Question: I have the following 'data.frame' with a lot of rows:
'''
> head(data09)
No Date Time Close Volume Weekday DateTime
61 3421 03.12.2012 09:00:00.000 7.430 39000000 Montag 2012-03-12 09:00:00
62 3422 03.12.2012 09:01:00.000 7.429 41000000 Montag 2012-03-12 09:01:00
63 3423 03.12.2012 09:02:00.000 7.428 42000000 Montag 2012-03-12 09:02:00
64 3424 03.12.2012 09:03:00.000 7.430 35000000 Montag 2012-03-12 09:03:00
65 3425 03.12.2012 09:04:00.000 7.430 30000000 Montag 2012-03-12 09:04:00
66 3426 03.12.2012 09:05:00.000 7.432 36000000 Montag 2012-03-12 09:05:00
>
'''
It basically shows tick minute data over a long time. If I want to have a plot of the first day I can get it with:
'''
plot(data09[1:453,7],data09[1:453,4],type="l",xlab="time",ylab="value")
'''
This gives the following plot:

So this is for Monday the 03.12.2012. Now I want to have a plot for each day and save it to my disk. How can I get this? I do not know how to tell R to do it per day, so it would have to search in the Date column for the same day. The data range is from 03.12.2012 up to 13.12.2013 and I want to have saved a plot for each day to my disk. And one further thing: It would be great, if there could be a mark in the name of the file, showing the date. So e.g. <PHONE>.png and <PHONE>.png and so on.
My data is <URL>.
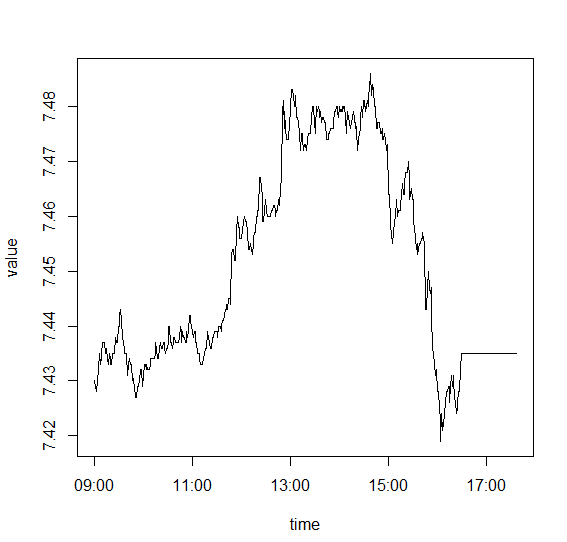
Answer: The OP is asking for a plot saved to a separate png file for each day:
'''
plot.day = function(df) {
filename = paste0(df$DateTime[1]$mon+1, df$DateTime[1]$mday, df$DateTime[1]$year+1900, ".png")
png(filename)
plot(df$DateTime, df$Close, type="l", xlab="time", ylab="value")
dev.off()
}
by(data09, data09$Date, plot.day)
'''